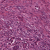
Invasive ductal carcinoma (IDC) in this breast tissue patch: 1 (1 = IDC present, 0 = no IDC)